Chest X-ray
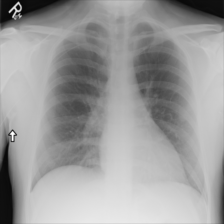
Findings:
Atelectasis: negative
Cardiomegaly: negative
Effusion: negative
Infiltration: negative
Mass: negative
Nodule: negative
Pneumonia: negative
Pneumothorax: negative
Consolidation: negative
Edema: negative
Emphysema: negative
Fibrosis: negative
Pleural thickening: negative
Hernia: negative